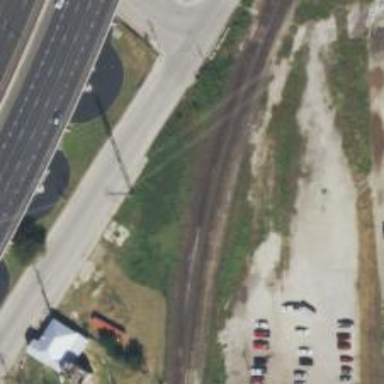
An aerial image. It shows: Abandoned railway spur service. The trolley poles of the electric railway are still standing here.